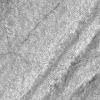
Atmospheric dust classification: not_dusty